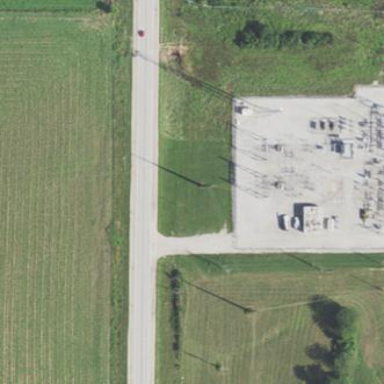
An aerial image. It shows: Industrial substation surrounded by fence.